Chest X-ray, AP view. Patient: 53 years old, sex F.
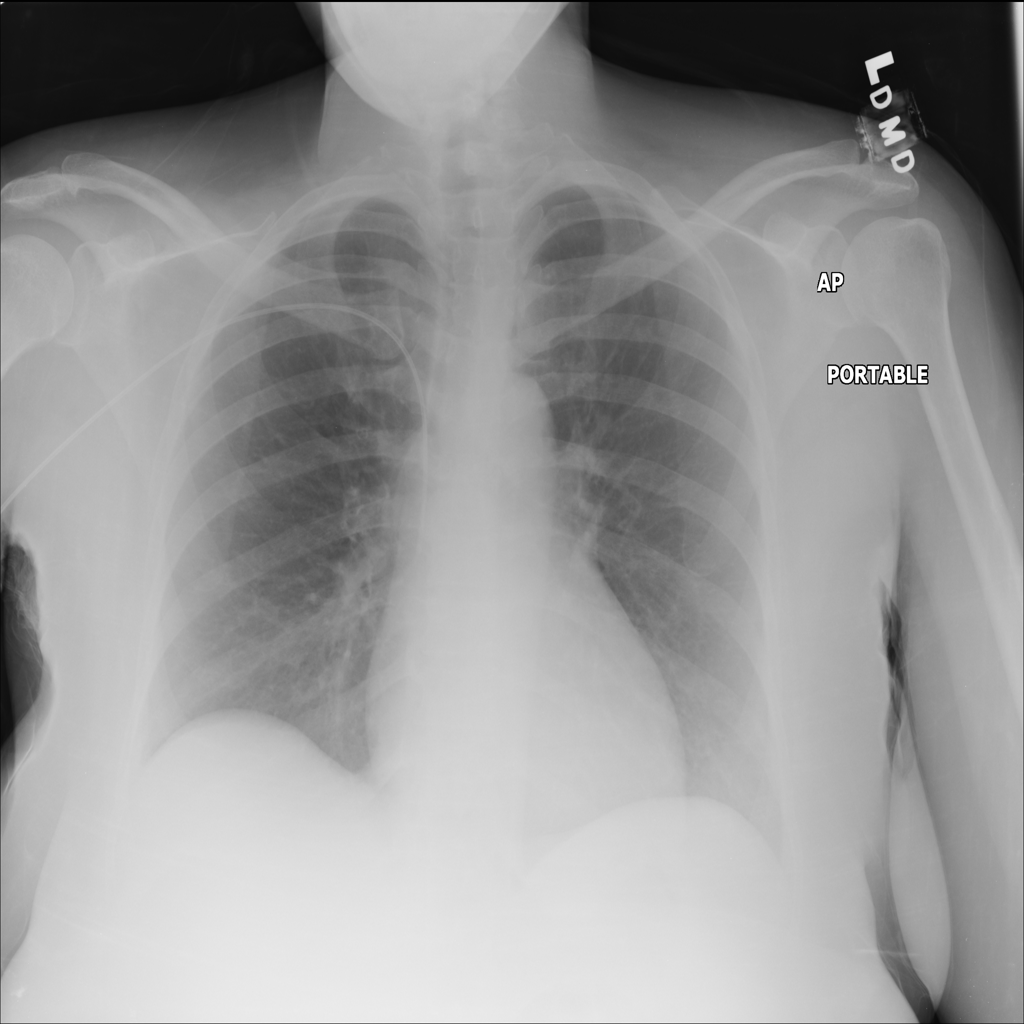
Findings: No Finding